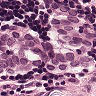
Metastatic tissue present: yes